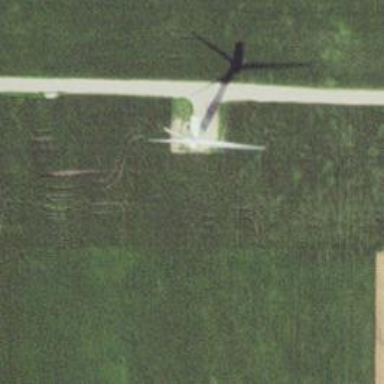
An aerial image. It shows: Wind generator powered by horizontal axis wind turbine.